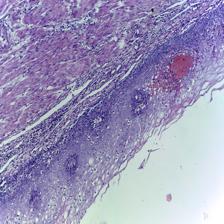
Diagnosis: Normal